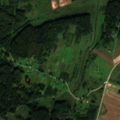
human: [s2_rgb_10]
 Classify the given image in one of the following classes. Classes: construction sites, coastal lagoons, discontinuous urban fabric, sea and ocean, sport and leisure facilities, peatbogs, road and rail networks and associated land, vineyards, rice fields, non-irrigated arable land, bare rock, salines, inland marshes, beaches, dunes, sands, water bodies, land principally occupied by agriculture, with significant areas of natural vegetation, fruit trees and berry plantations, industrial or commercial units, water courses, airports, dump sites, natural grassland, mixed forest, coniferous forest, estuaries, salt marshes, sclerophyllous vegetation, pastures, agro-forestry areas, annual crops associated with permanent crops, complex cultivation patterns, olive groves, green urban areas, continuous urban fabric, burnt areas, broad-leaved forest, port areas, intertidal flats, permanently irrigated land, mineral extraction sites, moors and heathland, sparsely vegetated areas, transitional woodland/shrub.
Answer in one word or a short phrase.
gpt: pastures, complex cultivation patterns, coniferous forest, mixed forest, transitional woodland/shrub